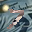
Label: 7